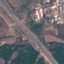
Label: Highway